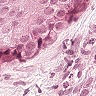
Metastatic tissue present: yes